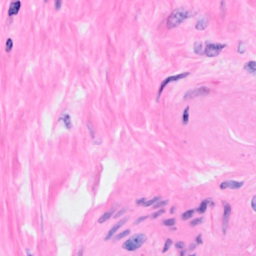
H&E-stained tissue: Breast